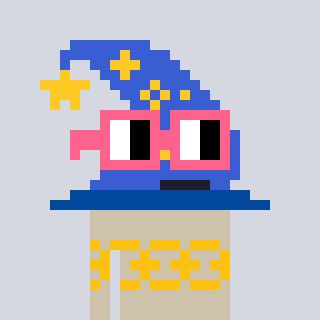
a pixel art character with square pink glasses, a wizard hat-shaped head and a bege-colored body on a cool background